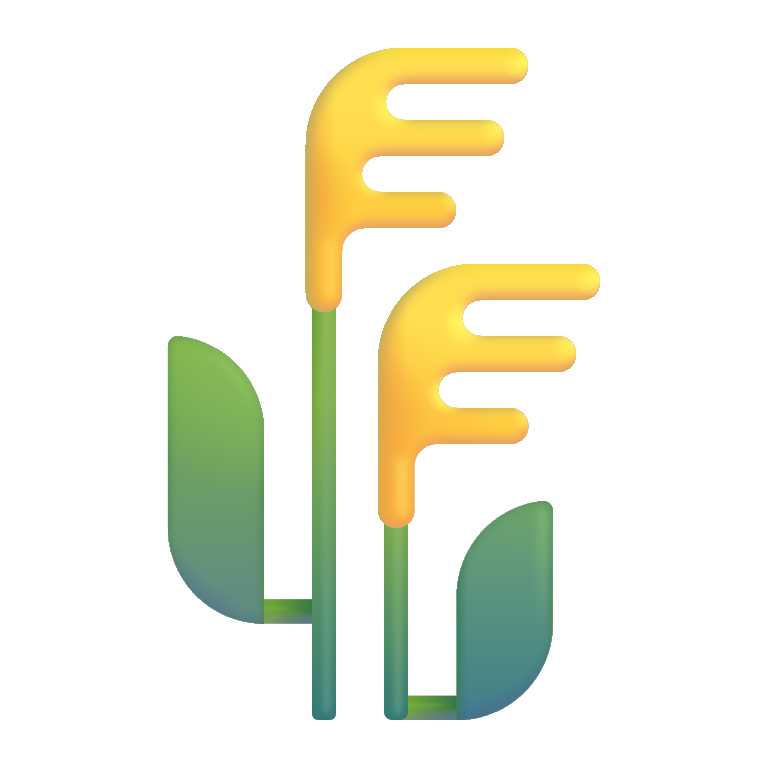
sheaf of rice color